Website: home-depot
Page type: cart
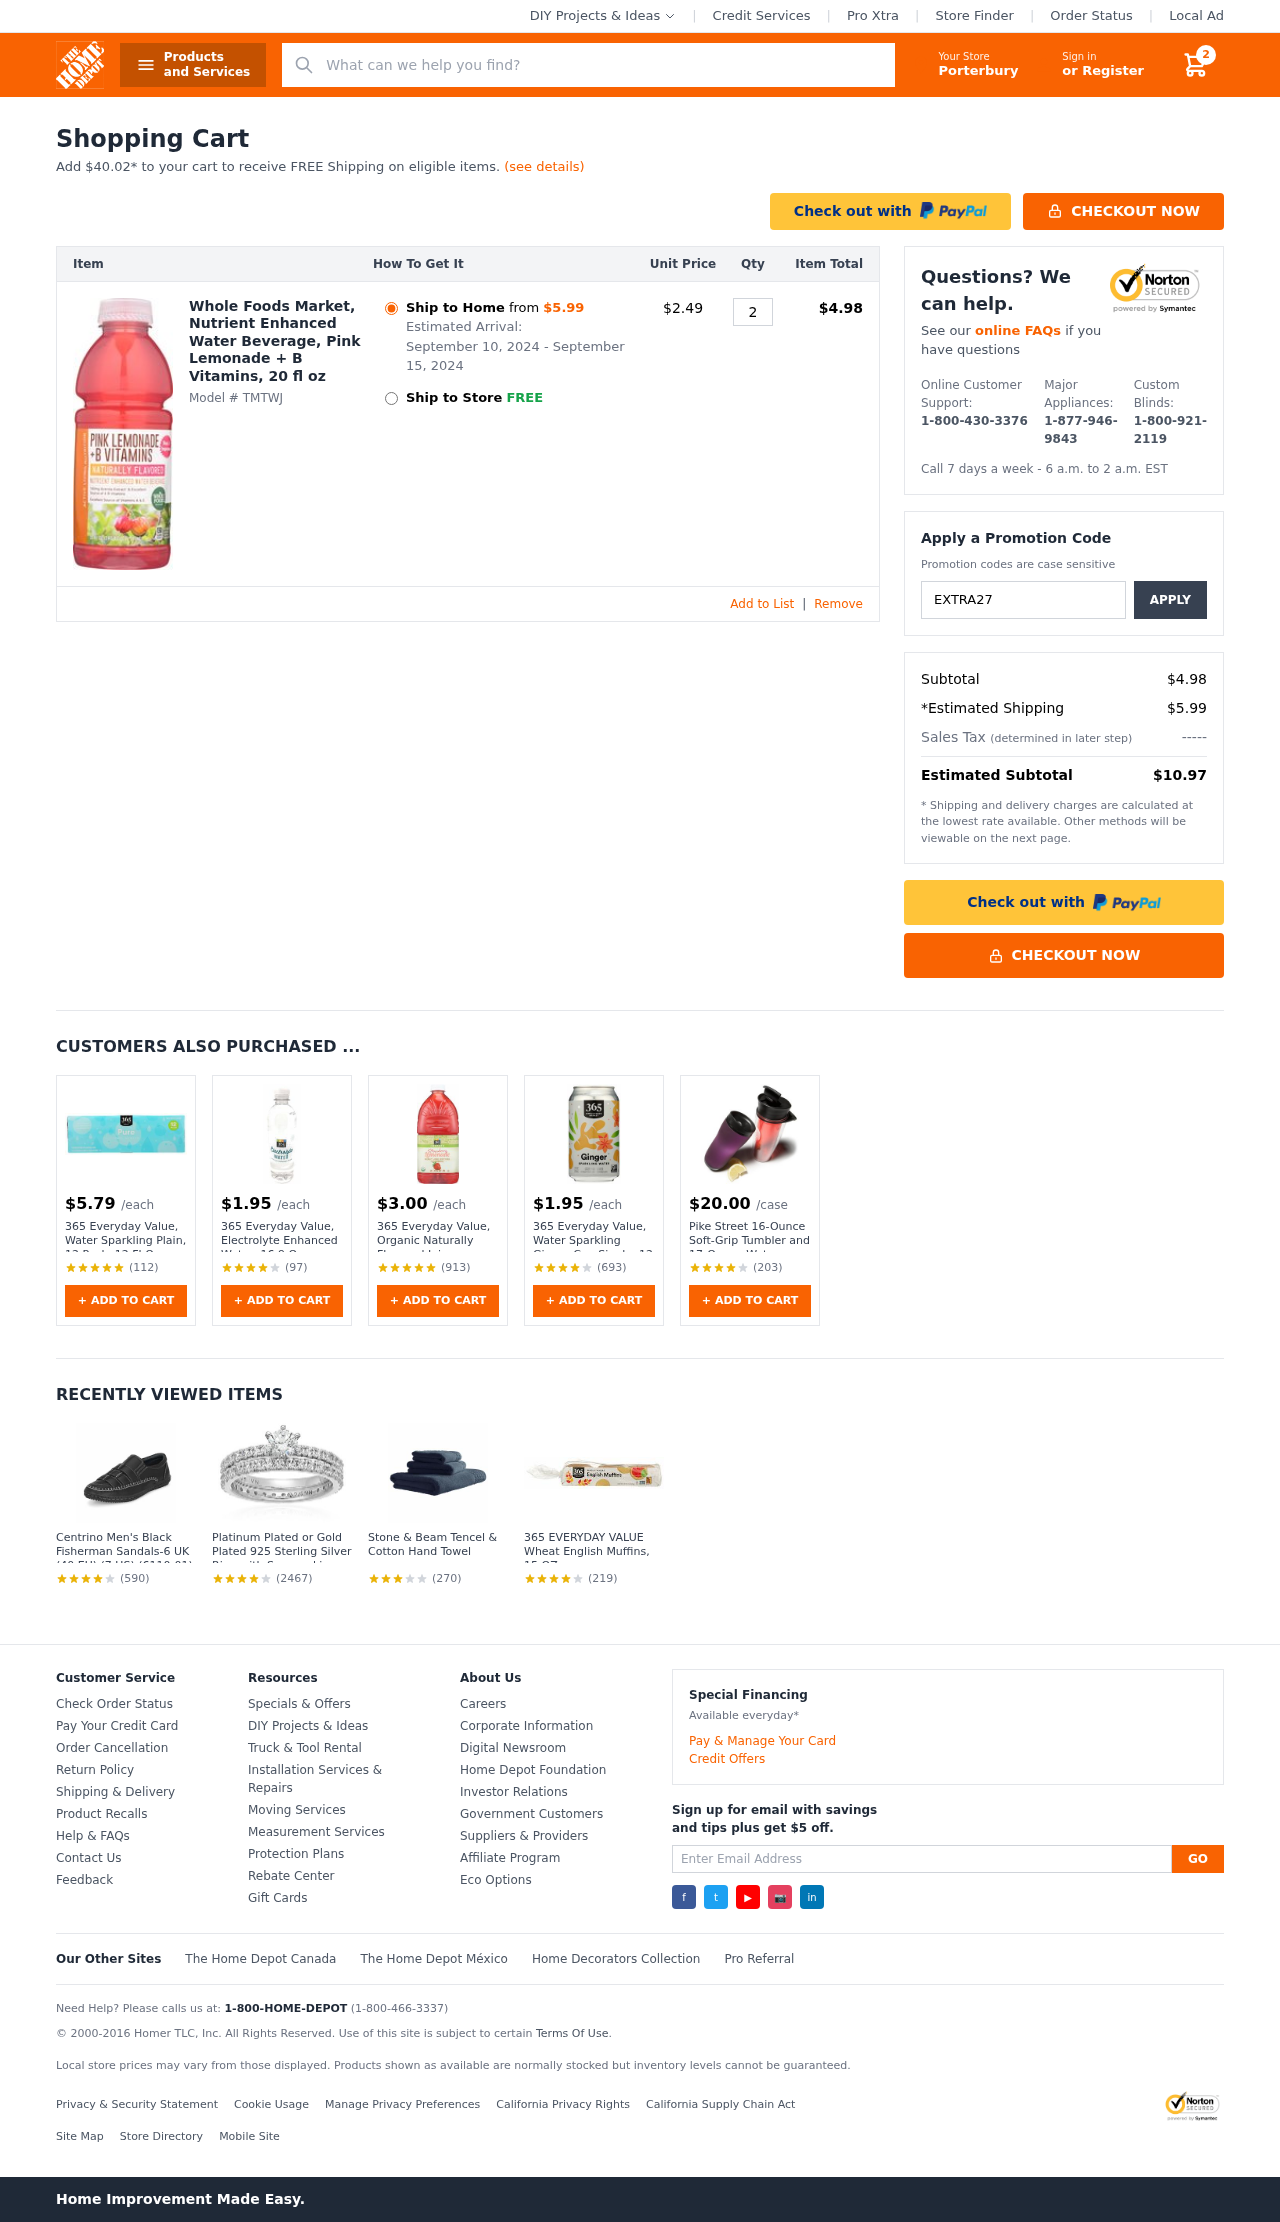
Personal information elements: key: PII_CITY
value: Porterbury
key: PII_PROMO_CODE
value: EXTRA27
Product elements: key: PRODUCT1_NAME
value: Whole Foods Market, Nutrient Enhanced Water Beverage, Pink Lemonade + B Vitamins, 20 fl oz
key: PRODUCT1_PRICE
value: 2.49
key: PRODUCT1_QUANTITY
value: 2
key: PRODUCT2_PRICE
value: $5.79
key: PRODUCT2_NAME
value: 365 Everyday Value, Water Sparkling Plain, 12 Pack, 12 Fl Oz
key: PRODUCT2_NUM_RATINGS
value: (112)
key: PRODUCT3_PRICE
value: $1.95
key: PRODUCT3_NAME
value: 365 Everyday Value, Electrolyte Enhanced Water, 16.9 Ounce
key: PRODUCT3_NUM_RATINGS
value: (97)
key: PRODUCT4_PRICE
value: $3.00
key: PRODUCT4_NAME
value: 365 Everyday Value, Organic Naturally Flavored Juice Beverage from Concentrate, Strawberry Lemonade,
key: PRODUCT4_NUM_RATINGS
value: (913)
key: PRODUCT5_PRICE
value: $1.95
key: PRODUCT5_NAME
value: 365 Everyday Value, Water Sparkling Ginger Can Single, 12 Ounce
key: PRODUCT5_NUM_RATINGS
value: (693)
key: PRODUCT6_PRICE
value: $20.00
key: PRODUCT6_NAME
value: Pike Street 16-Ounce Soft-Grip Tumbler and 17-Ounce Water Bottle
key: PRODUCT6_NUM_RATINGS
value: (203)
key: PRODUCT7_NAME
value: Centrino Men's Black Fisherman Sandals-6 UK (40 EU) (7 US) (6110-01)
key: PRODUCT7_NUM_RATINGS
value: (590)
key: PRODUCT8_NAME
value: Platinum Plated or Gold Plated 925 Sterling Silver Ring with Swarovski Crystals - Platinum Plated Si
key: PRODUCT8_NUM_RATINGS
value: (2467)
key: PRODUCT9_NAME
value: Stone & Beam Tencel & Cotton Hand Towel
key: PRODUCT9_NUM_RATINGS
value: (270)
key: PRODUCT10_NAME
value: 365 EVERYDAY VALUE Wheat English Muffins, 15 OZ
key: PRODUCT10_NUM_RATINGS
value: (219)
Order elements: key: ORDER_NUM_ITEMS
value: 2
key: AMOUNT_TO_FREE_SHIPPING
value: $40.02
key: ORDER_SHIPPING_DATE
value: September 10, 2024
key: ORDER_DELIVERY_DATE
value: September 15, 2024
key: ORDER_ITEM_TOTAL
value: $4.98
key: ORDER_SUBTOTAL
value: $4.98
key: ORDER_SHIPPING_COST
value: $5.99
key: ORDER_TOTAL
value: $10.97
Search elements: key: HEADER_SEARCH
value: What can we help you find?